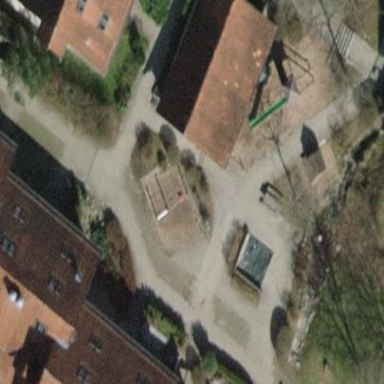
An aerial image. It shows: Building with pitched roof.